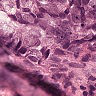
Metastatic tissue present: yes